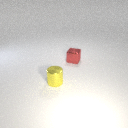
small red metal cube behind small yellow metal cylinder